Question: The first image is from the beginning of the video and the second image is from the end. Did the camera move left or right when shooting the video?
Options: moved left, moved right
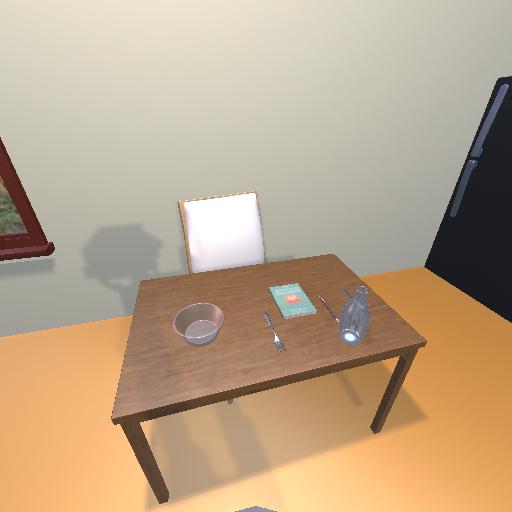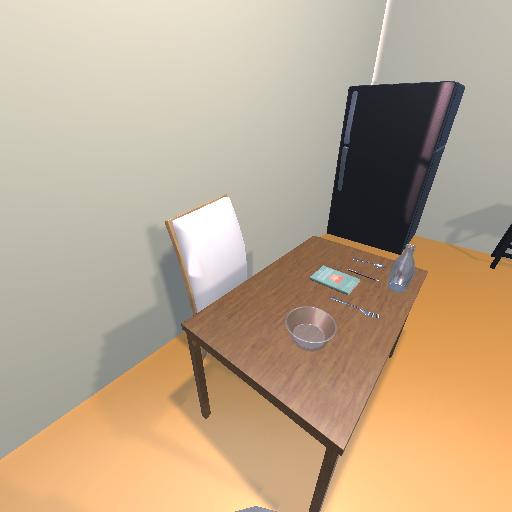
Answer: moved left